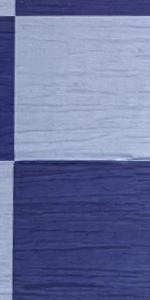
Label: Empty